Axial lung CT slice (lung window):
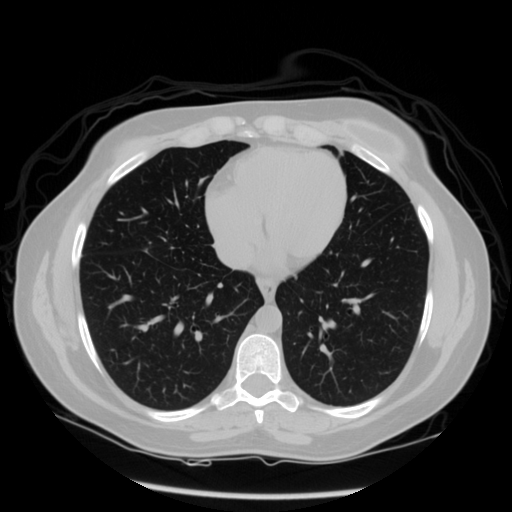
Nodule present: no